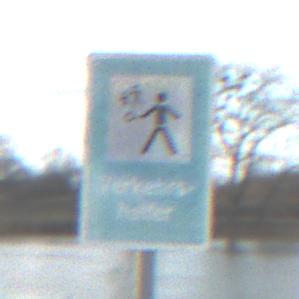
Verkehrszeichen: Verkehrshelfer
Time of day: SunriseSunset
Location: Outdoor (RoadRail)
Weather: PartlyCloudy
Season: NotSpecified
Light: Natural